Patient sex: F
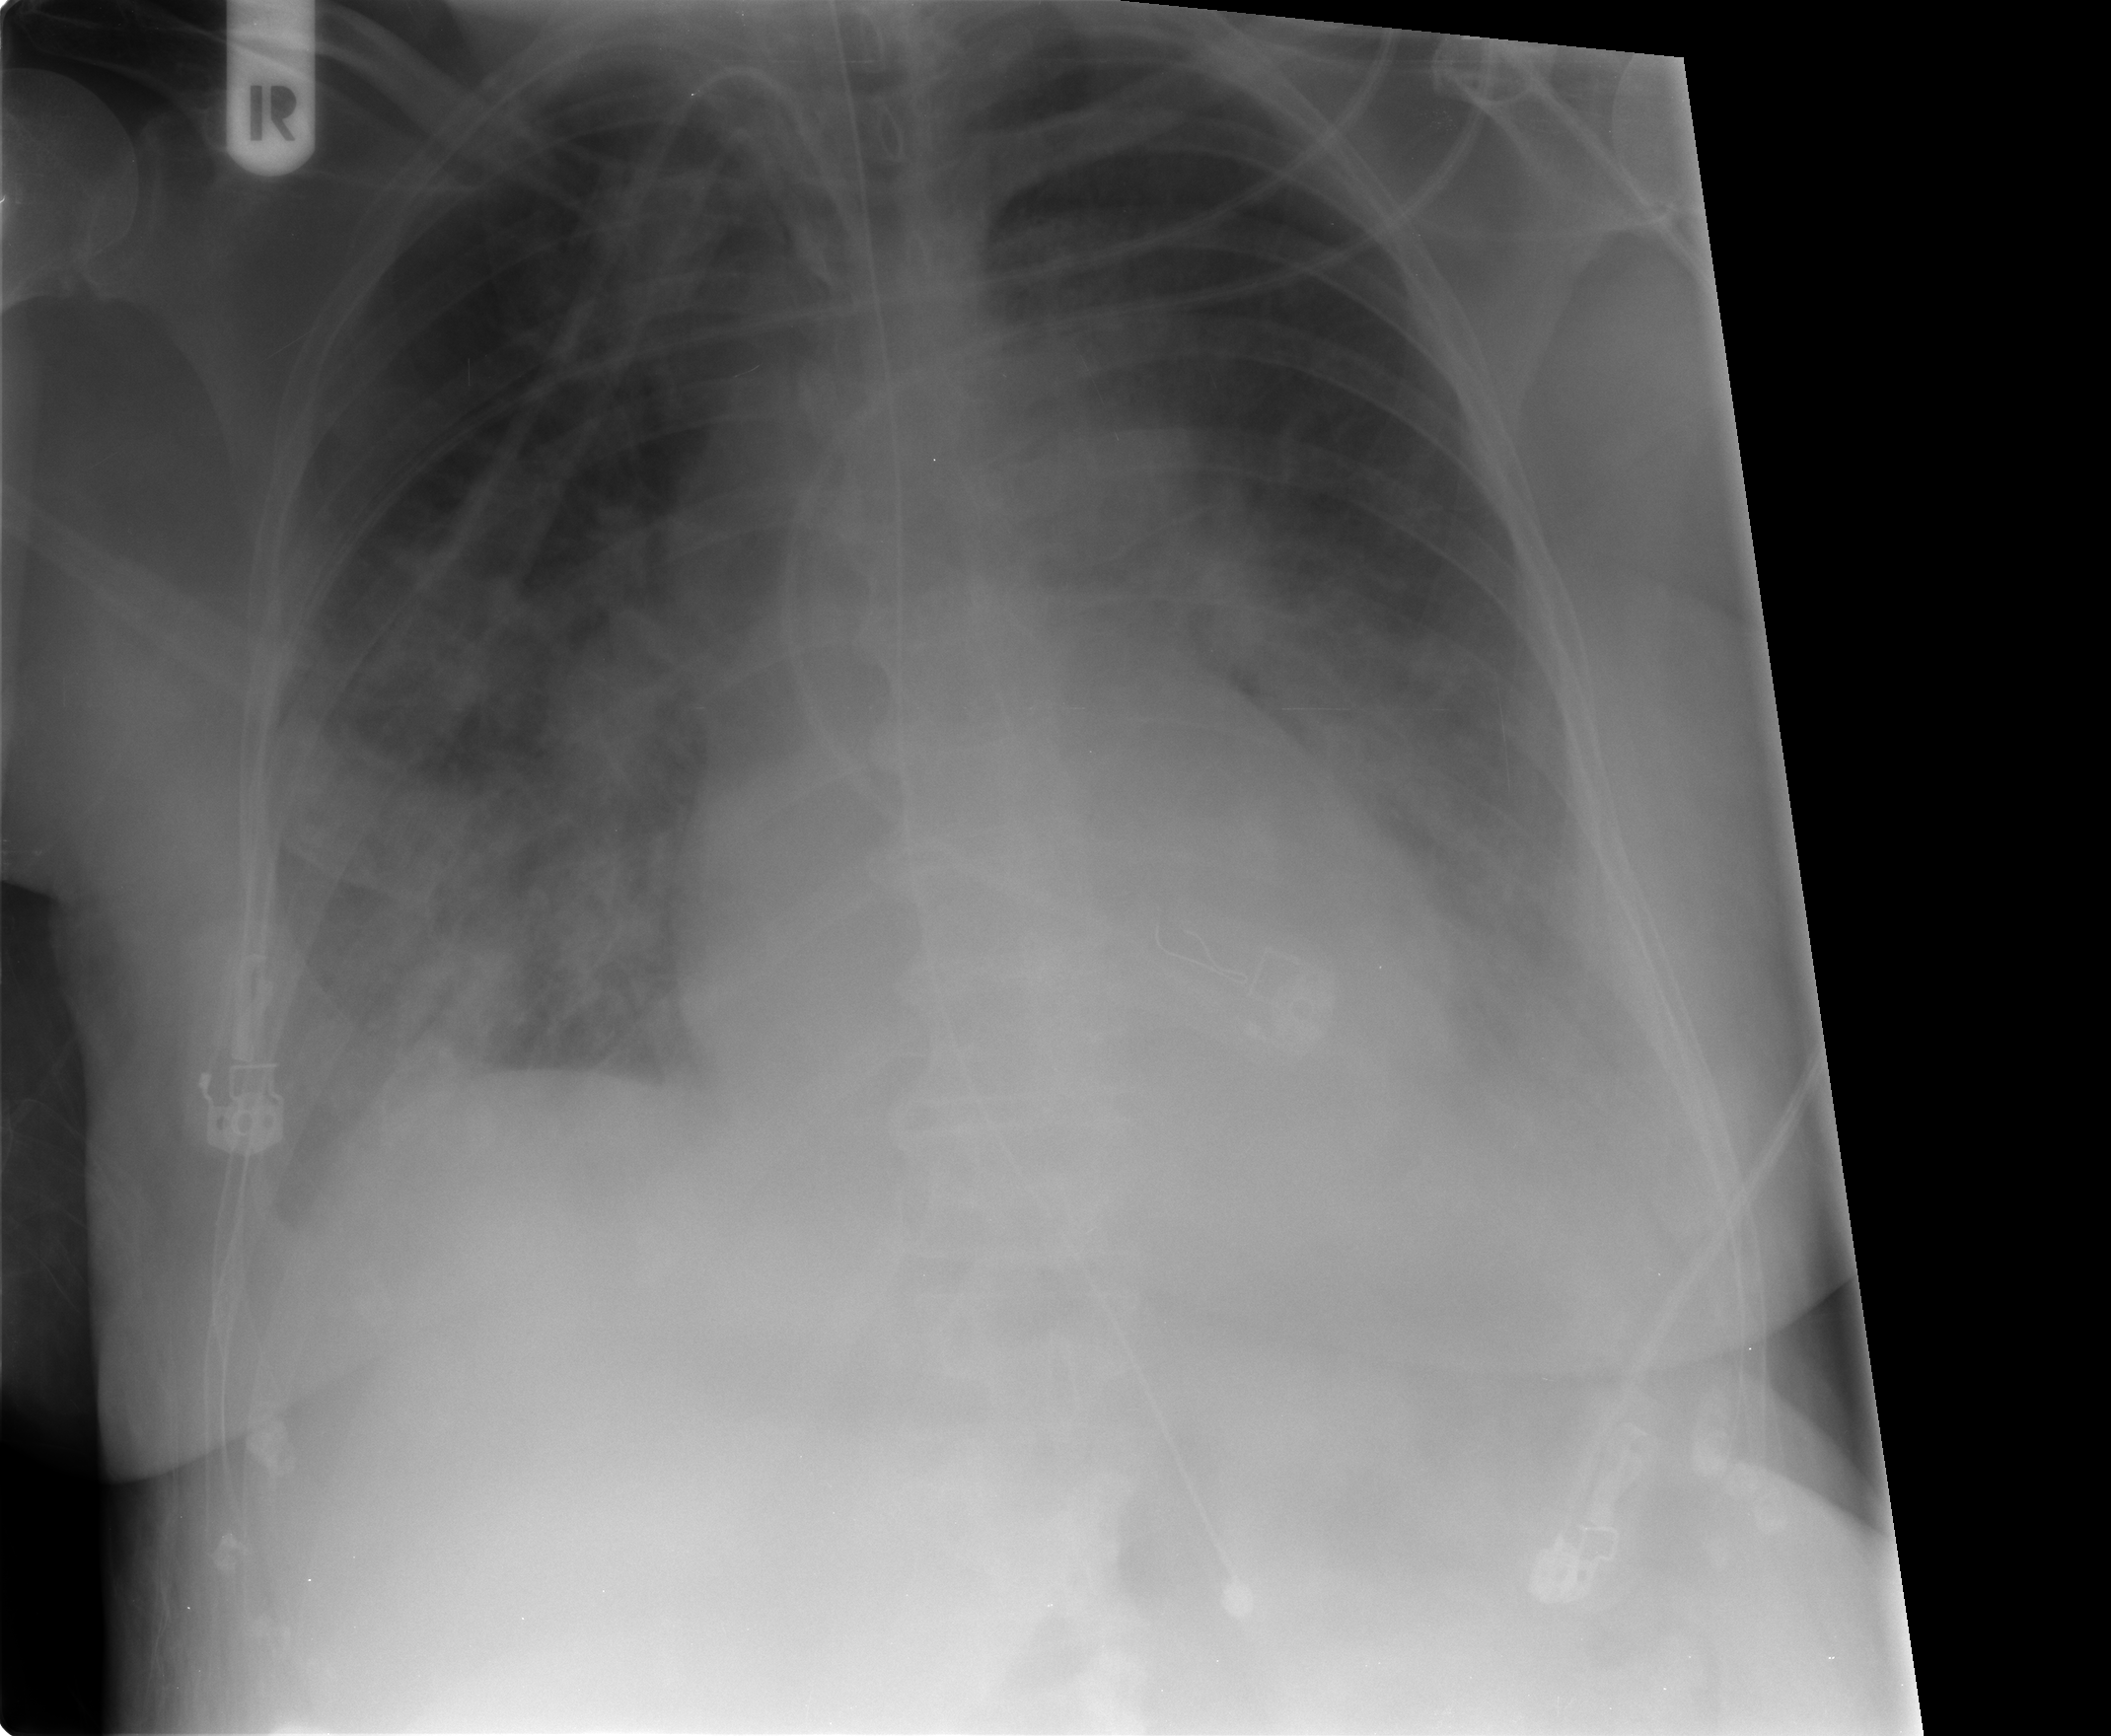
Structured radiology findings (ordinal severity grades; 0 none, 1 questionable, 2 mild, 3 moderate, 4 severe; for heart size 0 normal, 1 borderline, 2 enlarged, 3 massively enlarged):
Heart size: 0
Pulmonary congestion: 0
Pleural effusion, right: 0
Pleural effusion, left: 2
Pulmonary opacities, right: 3
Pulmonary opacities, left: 2
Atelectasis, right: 2
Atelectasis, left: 2